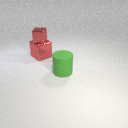
small red metal cube above large red metal cube